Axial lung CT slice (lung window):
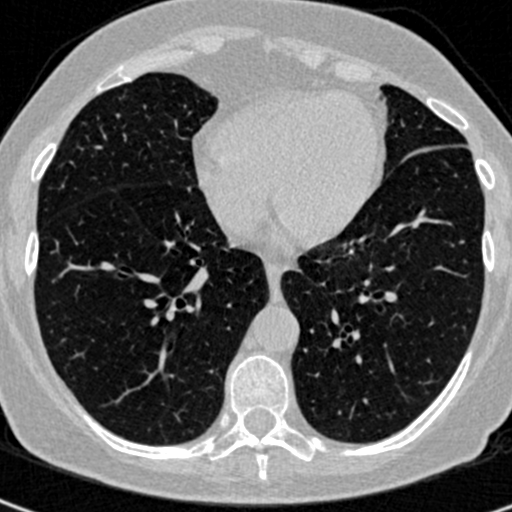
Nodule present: no